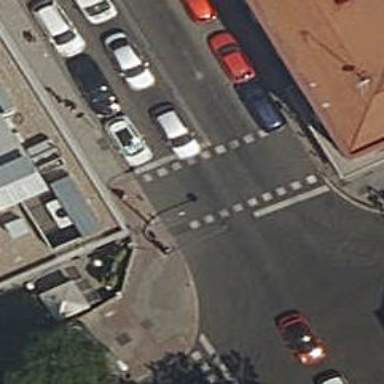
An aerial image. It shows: Zebra crossing with traffic signals. The crossing is marked by traffic lights.